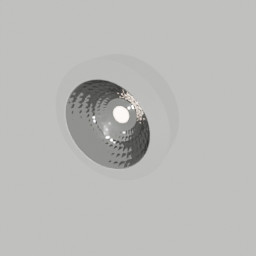
Label: lighting